Field crop: maize
Growth stage: 2
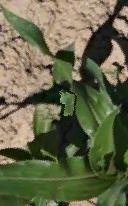
Species: maize